Field crop: maize
Growth stage: 2
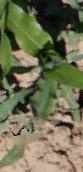
Species: maize